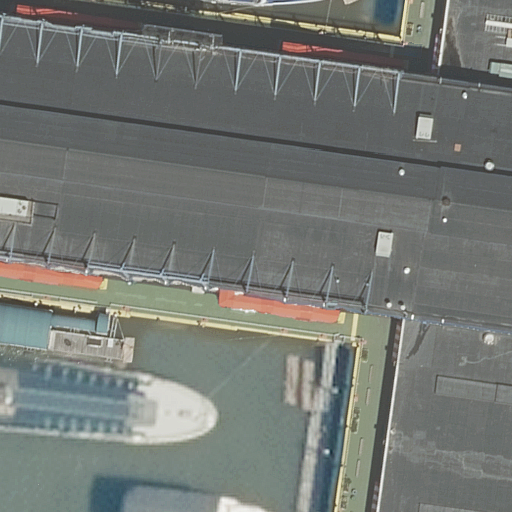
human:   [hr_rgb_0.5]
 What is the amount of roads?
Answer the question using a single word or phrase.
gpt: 2

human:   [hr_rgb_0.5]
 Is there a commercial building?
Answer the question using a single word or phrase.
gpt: no

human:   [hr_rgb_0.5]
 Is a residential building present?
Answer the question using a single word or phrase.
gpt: yes

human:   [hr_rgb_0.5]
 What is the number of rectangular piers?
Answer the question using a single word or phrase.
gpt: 0

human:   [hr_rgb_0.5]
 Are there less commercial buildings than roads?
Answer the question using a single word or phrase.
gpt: yes

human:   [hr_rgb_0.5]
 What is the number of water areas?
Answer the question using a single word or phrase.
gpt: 1

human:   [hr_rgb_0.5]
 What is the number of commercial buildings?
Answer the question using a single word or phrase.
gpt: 0

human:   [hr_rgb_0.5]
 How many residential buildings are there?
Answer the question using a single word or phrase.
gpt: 1

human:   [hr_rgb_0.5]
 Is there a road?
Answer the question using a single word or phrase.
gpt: yes

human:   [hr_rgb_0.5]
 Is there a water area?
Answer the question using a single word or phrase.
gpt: yes

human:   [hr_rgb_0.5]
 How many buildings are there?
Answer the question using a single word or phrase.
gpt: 1

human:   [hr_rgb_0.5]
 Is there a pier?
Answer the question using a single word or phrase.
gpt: yes

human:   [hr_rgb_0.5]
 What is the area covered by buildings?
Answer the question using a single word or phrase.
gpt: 6048m2

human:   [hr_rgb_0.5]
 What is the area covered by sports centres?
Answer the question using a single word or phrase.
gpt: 7790m2

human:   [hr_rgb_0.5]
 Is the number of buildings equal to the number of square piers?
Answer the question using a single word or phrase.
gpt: no

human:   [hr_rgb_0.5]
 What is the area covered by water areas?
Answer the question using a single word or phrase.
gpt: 2828m2

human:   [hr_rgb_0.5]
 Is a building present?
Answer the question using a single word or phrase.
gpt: yes

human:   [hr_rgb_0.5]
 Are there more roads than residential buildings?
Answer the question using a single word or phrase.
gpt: yes

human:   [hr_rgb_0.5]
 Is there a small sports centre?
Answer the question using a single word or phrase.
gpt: no

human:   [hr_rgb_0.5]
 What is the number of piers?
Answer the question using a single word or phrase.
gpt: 1

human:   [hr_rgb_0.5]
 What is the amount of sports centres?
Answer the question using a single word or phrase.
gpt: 1

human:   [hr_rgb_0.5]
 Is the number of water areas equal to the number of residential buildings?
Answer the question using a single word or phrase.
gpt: yes

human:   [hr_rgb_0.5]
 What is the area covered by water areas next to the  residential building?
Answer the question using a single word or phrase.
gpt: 2828m2

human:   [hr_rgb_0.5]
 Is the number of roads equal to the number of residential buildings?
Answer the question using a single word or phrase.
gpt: no

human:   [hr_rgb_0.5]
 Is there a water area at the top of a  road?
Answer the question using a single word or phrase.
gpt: no

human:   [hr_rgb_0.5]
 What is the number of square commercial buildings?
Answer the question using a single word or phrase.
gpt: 0

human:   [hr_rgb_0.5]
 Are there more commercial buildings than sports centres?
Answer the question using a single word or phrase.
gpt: no

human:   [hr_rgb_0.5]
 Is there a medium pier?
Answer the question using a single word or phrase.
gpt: no

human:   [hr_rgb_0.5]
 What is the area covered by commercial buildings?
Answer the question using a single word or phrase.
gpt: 0m2

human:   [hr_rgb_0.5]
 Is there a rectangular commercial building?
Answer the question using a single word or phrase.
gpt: no

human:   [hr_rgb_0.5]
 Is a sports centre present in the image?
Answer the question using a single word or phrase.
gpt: yes

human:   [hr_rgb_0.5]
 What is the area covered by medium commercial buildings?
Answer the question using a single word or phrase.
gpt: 0m2

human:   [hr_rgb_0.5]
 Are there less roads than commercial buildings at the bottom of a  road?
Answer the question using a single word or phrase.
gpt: no

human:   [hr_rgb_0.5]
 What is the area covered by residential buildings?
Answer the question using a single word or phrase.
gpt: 6048m2

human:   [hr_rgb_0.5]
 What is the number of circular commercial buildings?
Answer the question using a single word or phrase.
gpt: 0

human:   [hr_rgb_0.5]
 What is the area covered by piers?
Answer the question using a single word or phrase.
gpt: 6048m2

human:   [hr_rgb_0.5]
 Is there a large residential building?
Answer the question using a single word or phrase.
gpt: yes

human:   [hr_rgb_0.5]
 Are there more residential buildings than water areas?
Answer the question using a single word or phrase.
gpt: no

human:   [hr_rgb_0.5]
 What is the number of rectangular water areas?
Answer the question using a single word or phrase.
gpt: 0

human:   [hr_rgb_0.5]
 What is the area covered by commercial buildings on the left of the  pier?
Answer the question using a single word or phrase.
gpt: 0m2

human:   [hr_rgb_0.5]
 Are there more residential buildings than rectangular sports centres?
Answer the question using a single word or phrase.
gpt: yes

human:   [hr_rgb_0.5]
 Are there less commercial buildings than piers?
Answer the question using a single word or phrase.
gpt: yes

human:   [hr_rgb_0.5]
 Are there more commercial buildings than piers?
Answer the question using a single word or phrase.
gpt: no

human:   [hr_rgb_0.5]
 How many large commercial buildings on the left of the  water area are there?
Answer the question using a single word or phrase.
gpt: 0

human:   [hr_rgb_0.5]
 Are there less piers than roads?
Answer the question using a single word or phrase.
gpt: yes

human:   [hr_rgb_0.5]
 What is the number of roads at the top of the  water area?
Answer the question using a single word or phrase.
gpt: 0

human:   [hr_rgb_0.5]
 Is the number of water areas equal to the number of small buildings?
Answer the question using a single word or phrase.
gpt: no

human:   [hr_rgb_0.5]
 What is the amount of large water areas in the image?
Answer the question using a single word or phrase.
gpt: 1

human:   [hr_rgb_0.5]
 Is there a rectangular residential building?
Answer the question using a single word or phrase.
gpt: no

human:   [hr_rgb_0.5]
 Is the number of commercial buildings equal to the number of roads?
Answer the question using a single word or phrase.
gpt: no

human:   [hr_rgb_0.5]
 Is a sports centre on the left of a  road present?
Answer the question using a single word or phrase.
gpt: no

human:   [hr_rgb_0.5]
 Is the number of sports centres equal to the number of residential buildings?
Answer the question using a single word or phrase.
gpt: yes

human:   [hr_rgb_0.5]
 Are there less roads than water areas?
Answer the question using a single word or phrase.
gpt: no

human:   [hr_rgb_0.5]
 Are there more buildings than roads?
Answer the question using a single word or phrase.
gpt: no

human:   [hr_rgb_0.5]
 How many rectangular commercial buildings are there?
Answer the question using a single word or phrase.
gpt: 0

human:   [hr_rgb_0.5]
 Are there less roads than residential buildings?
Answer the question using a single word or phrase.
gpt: no

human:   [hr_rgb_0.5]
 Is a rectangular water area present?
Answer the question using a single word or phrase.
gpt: no

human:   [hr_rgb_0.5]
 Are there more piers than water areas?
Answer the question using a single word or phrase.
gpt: no

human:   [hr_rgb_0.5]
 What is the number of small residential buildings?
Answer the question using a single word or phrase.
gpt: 0

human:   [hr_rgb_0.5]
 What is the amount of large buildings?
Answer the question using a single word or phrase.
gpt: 1

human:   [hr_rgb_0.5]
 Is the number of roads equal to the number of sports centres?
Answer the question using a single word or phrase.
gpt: no

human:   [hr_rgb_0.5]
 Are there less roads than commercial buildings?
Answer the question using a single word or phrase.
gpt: no

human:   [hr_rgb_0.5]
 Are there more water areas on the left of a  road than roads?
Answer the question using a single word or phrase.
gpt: no

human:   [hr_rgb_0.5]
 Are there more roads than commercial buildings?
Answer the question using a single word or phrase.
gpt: yes